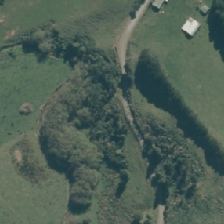
Land cover: manuka_kanuka